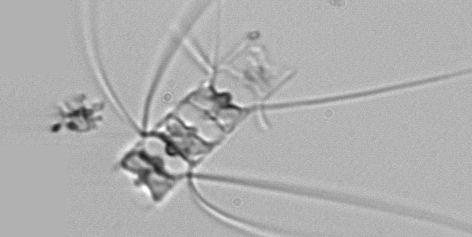
Label: Chaetoceros_didymus